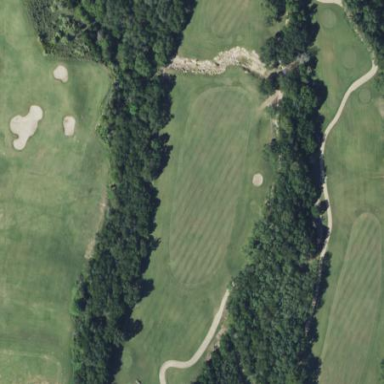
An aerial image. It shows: Golf rough area.